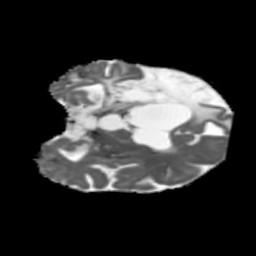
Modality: MD
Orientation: coronal
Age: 71
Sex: female
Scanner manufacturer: siemens
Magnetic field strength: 3 T
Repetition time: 5.47 s
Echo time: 0.0854 s